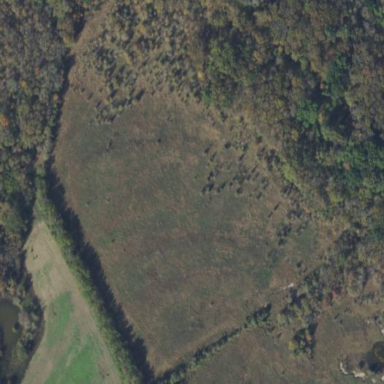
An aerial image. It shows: Wooded meadow.